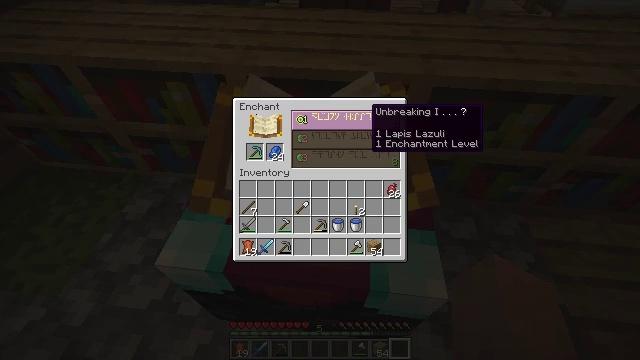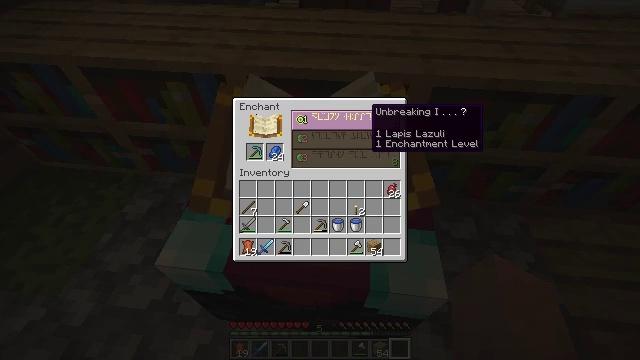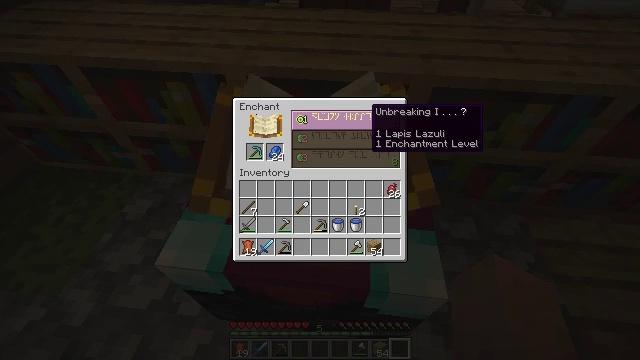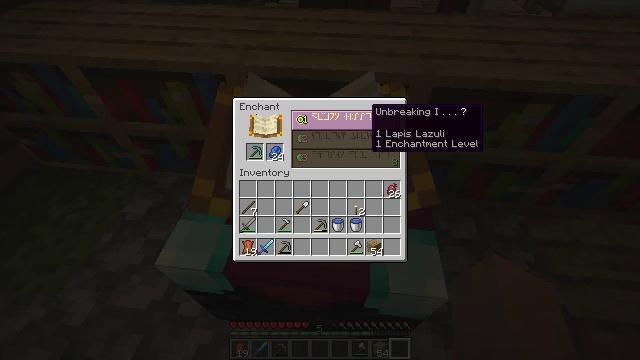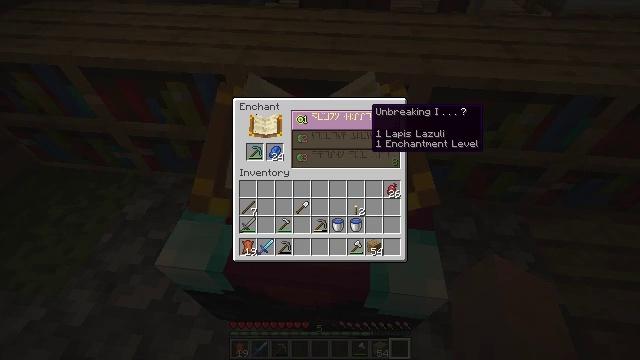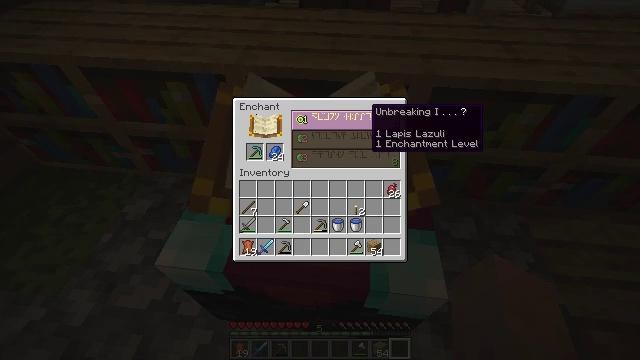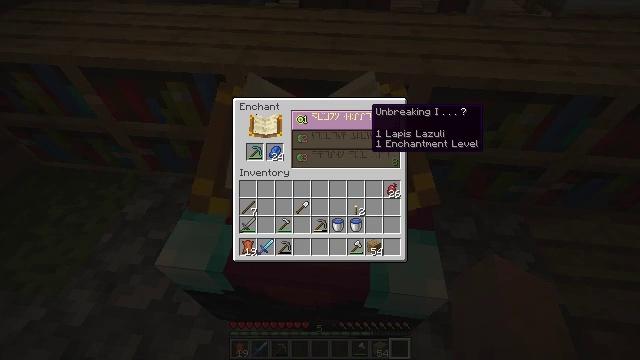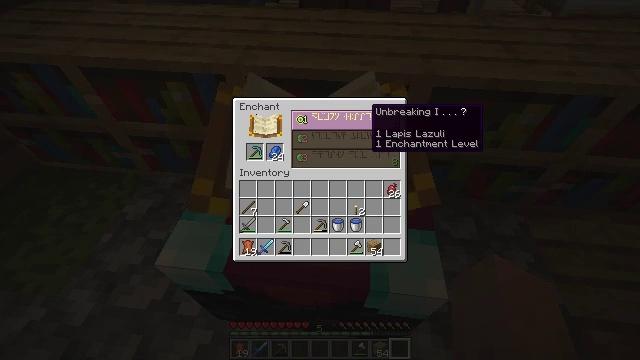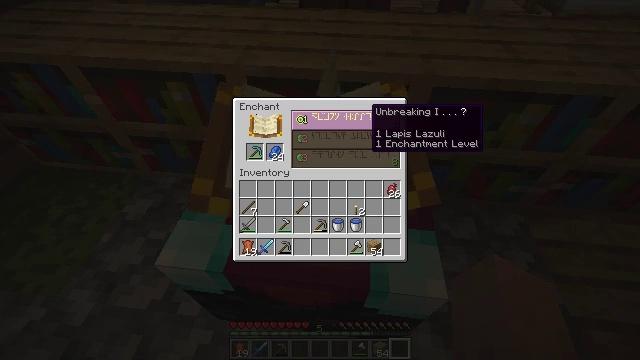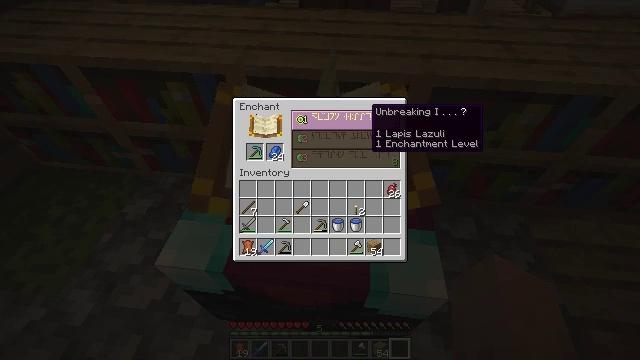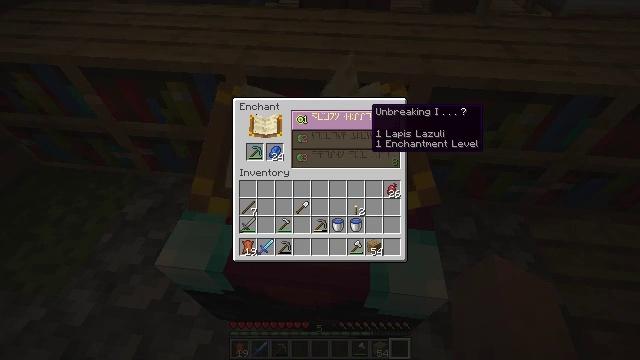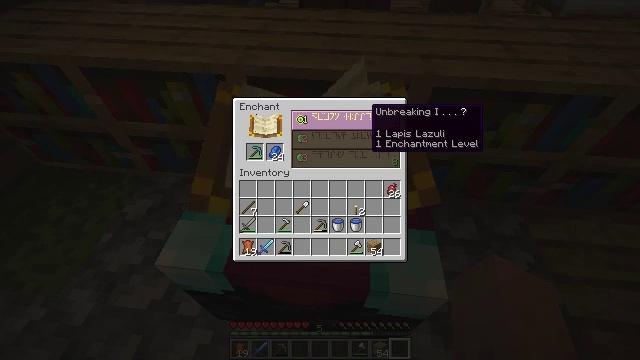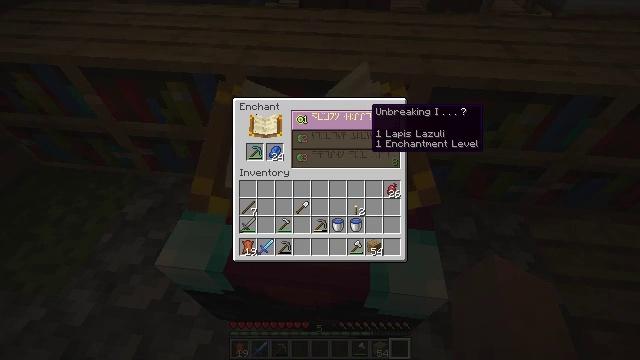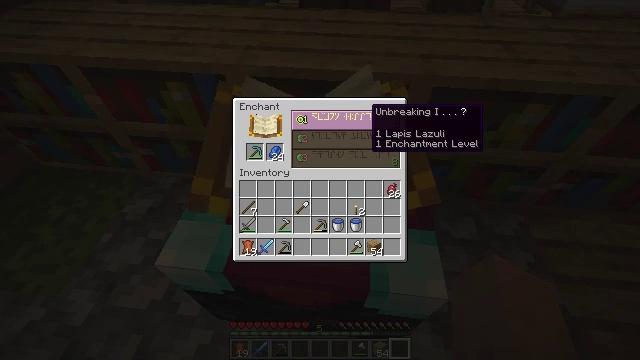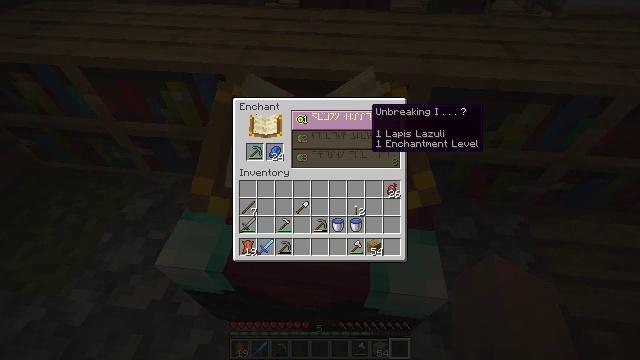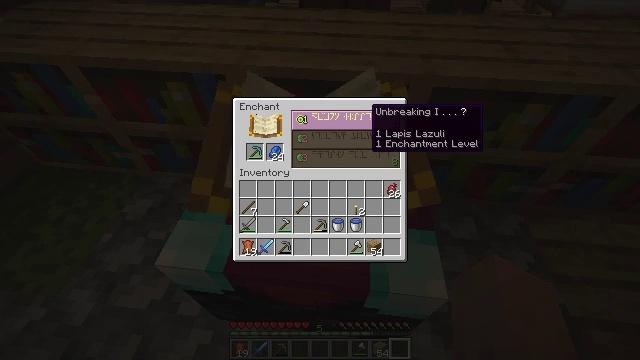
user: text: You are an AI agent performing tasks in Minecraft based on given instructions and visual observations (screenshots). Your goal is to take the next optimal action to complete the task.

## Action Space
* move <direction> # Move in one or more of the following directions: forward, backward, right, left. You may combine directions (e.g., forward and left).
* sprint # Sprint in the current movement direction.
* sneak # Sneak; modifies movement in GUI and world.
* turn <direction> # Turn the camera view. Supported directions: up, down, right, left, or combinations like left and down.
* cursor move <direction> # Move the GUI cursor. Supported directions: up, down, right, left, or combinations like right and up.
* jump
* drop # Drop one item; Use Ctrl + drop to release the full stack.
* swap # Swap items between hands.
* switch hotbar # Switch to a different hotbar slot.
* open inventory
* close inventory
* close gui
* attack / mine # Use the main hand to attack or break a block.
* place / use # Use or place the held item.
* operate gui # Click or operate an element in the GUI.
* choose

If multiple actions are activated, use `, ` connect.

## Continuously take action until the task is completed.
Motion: motion action
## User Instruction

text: Collect books by breaking the bookshelf.
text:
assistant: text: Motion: no_op
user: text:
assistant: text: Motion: no_op
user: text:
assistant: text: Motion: no_op
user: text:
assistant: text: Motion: no_op
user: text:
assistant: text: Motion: no_op
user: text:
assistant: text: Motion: no_op
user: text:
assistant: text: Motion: no_op
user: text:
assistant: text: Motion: no_op
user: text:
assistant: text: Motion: no_op
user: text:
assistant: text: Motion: no_op
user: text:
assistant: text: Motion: no_op
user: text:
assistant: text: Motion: no_op
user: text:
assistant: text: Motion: no_op
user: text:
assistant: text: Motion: no_op
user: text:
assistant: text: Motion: no_op
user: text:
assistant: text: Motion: no_op
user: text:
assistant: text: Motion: no_op
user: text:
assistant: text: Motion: no_op
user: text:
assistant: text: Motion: no_op
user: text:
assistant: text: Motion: no_op
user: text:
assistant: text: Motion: no_op
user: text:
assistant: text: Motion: no_op
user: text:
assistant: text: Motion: no_op
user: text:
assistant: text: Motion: no_op
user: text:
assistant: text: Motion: no_op
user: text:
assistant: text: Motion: no_op
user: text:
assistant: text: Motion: no_op
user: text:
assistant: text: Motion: no_op
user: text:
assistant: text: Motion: no_op
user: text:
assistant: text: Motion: no_op